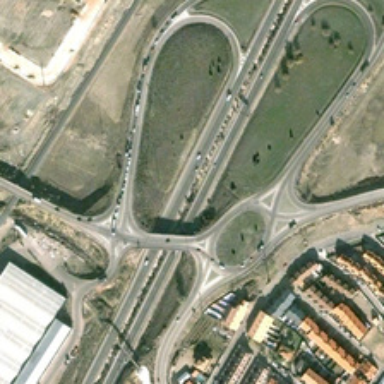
A viaduct divided into a long straight high way and three arc high way .